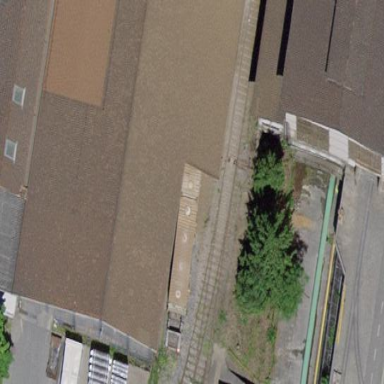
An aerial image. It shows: Gabled roof of building.